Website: home-depot
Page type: payment
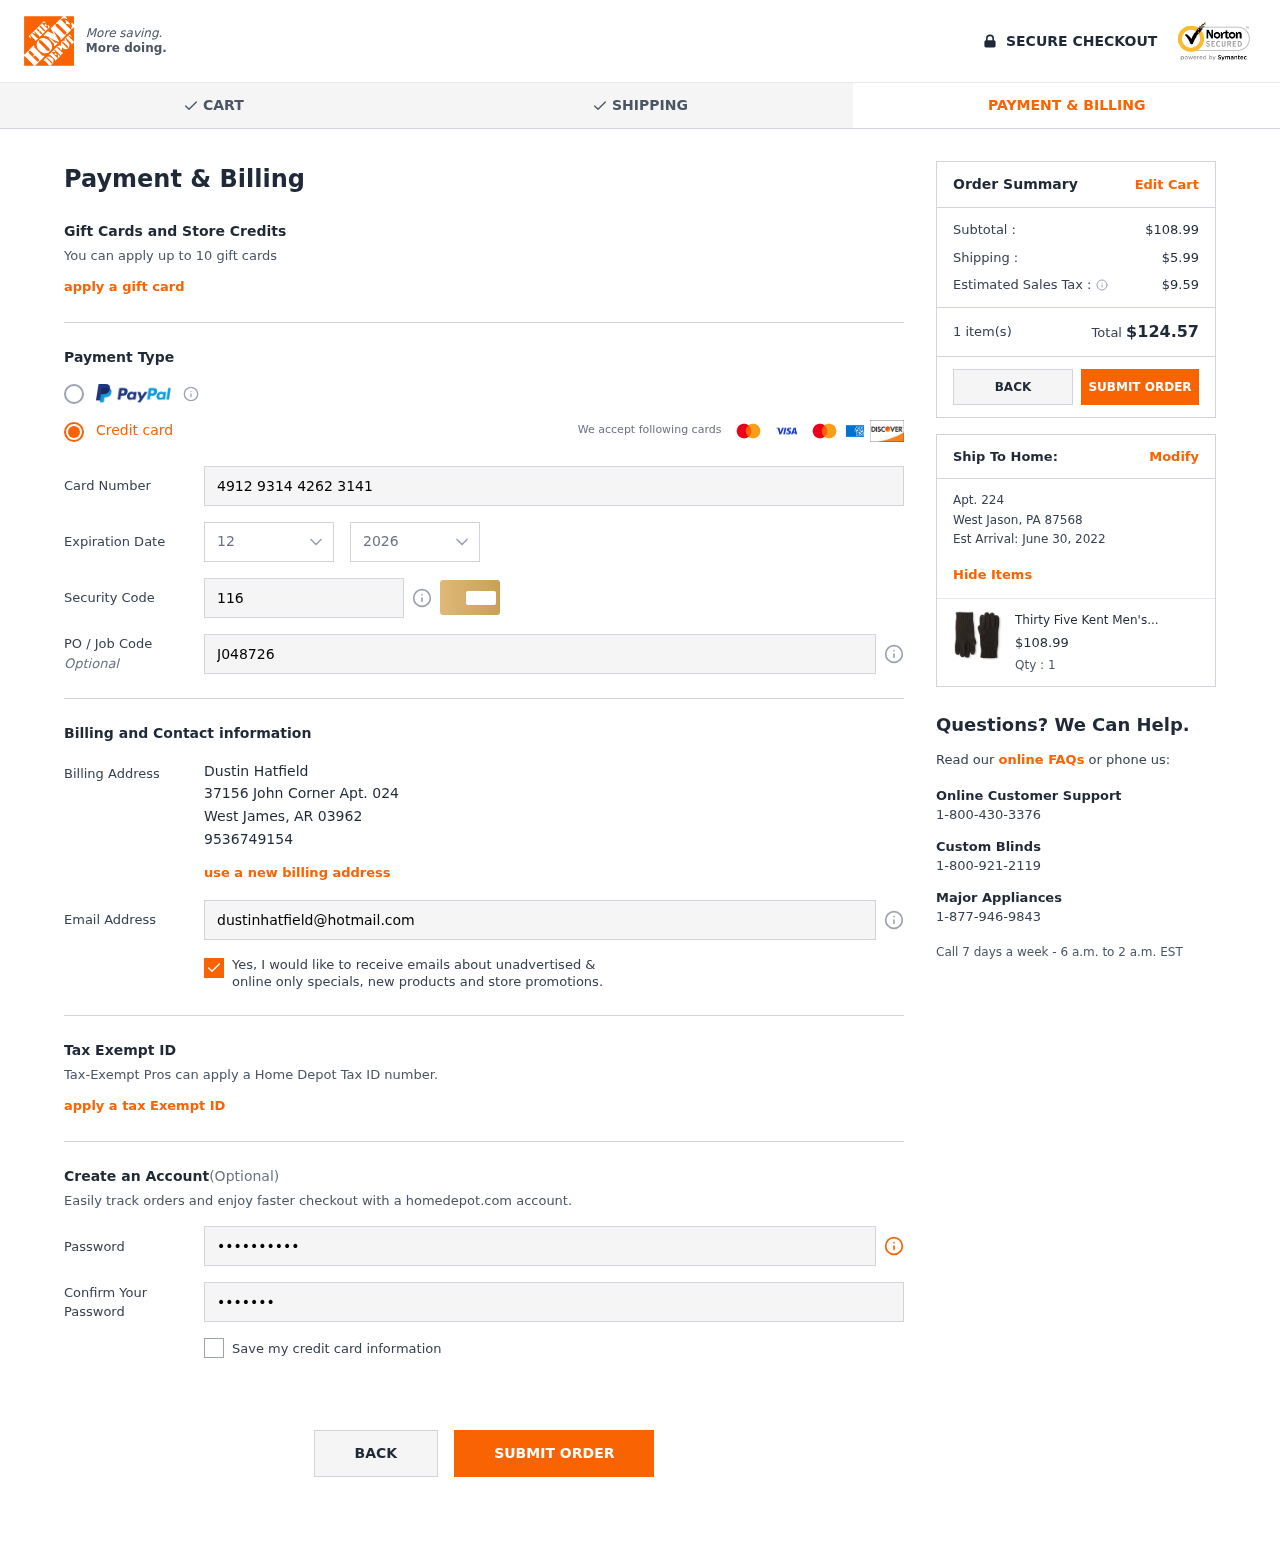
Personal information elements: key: PII_CARD_CVV
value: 116
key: PII_CARD_EXPIRY_MONTH
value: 12
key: PII_CARD_EXPIRY_YEAR
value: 26
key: PII_CARD_NUMBER
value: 4912 9314 4262 3141
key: PII_CITY
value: West James
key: PII_CITY2
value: West Jason
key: PII_EMAIL
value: dustinhatfield@hotmail.com
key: PII_FULLNAME
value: Dustin Hatfield
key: PII_JOB_CODE
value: J048726
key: PII_PHONE
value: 9536749154
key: PII_POSTCODE
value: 03962
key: PII_POSTCODE2
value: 87568
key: PII_STATE_ABBR
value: AR
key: PII_STATE_ABBR2
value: PA
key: PII_STREET
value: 37156 John Corner Apt. 024
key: PII_STREET2
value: Apt. 224
Product elements: key: PRODUCT1_NAME
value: Thirty Five Kent Men's Cashmere Solid Knit Touch Tech Gloves, Black
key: PRODUCT1_PRICE
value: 108.99
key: PRODUCT1_QUANTITY
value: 1
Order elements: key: ORDER_SUBTOTAL
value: $108.99
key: ORDER_SHIPPING_COST
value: $5.99
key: ORDER_TAX
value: $9.59
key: ORDER_NUM_ITEMS
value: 1 item(s)
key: ORDER_TOTAL
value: $124.57
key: ORDER_DELIVERY_DATE
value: June 30, 2022